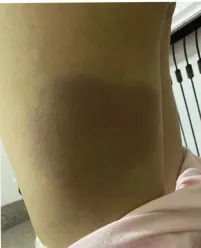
(A) The lower limb skin change of Case 4.
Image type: medical_photograph (skin_photograph)